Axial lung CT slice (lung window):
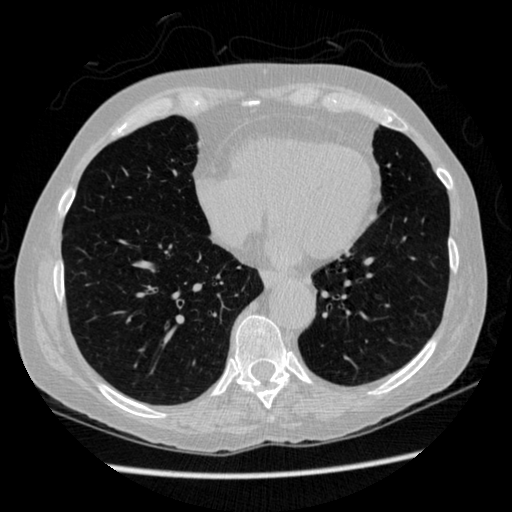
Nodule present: no